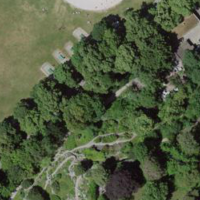
EUNIS habitat code: 53
Species observed at this site:
Gentiana cruciata
Impatiens parviflora
Cepaea nemoralis
Fagus sylvatica
Dryas octopetala
Macroglossum stellatarum
Larus canus
Podiceps nigricollis
Urtica dioica
Cistus laurifolius
Cymbalaria muralis
Gymnocarpium robertianum
Salvia pratensis
Iris variegata
Carpinus betulus
Cardamine pratensis
Asplenium scolopendrium
Geranium nodosum
Matteuccia struthiopteris
Oedemera nobilis
Halictus scabiosae
Aegopodium podagraria
Silybum marianum
Primula vulgaris